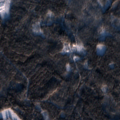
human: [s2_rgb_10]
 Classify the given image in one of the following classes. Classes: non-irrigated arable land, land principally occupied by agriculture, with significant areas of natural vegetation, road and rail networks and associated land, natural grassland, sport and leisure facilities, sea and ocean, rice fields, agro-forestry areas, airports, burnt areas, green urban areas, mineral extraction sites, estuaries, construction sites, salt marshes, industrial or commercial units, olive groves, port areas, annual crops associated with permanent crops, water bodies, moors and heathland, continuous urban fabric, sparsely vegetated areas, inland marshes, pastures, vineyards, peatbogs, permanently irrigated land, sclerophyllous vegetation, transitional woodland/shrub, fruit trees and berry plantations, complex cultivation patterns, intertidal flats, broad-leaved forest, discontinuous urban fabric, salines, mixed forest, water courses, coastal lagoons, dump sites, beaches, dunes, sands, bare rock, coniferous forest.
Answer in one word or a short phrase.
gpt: coniferous forest, mixed forest, transitional woodland/shrub